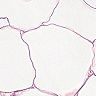
Metastatic tissue present: no